Question: I have a volume (3D matrix) that has undergone a segmentation process. Most of the volume consist of NaNs (or zeros), except regions that have passed some criteria (see picture). I need to know how large each remaining segment is in number of voxels and how is their distribution on the 2D planes (xy, xz, yz). Is there anything in matlab that can help me do this in an efficient way rather than direct search? The volume can be rather large. For ex. in the attached picture there is one segment in yellowish/brownish colour of 7 voxels and extends more vertically than in xy.
Thanks in advance.
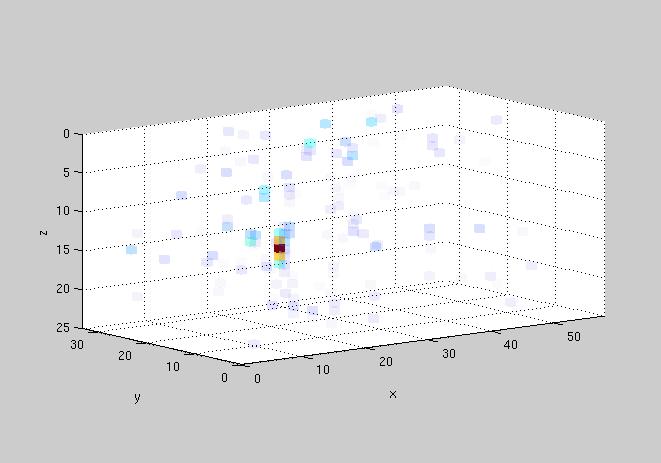
Answer: The most convenient solution is to use <URL>. In your example:
'''
stats = regionprops(image, 'area', 'centroid')
'''
For every feature, there is an entry in the structure stats with the area (i.e. # of voxels) and the centroid.